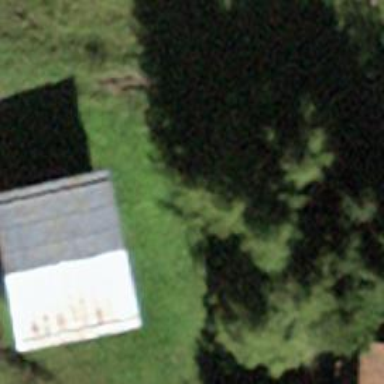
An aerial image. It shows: Shed.